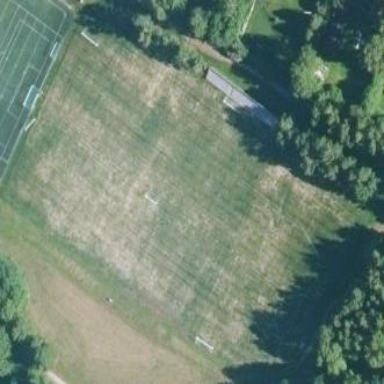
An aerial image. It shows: Soccer pitch with grass surface for leisure land.